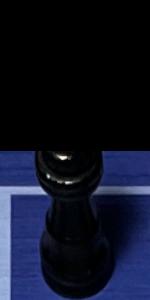
Label: Queen_Black